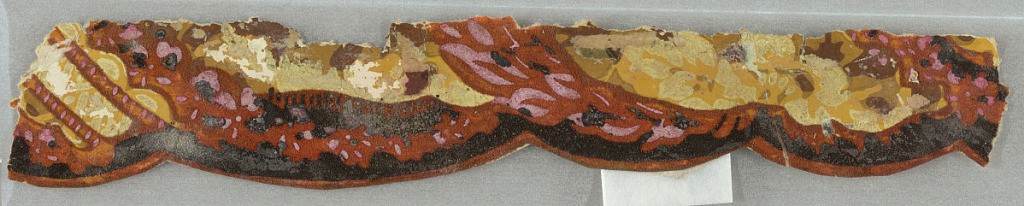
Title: Border
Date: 1850–1900
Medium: Block-printed ?
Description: Scalloped edge at bottom.  Appears to be a ribbon and foliate twist. Printed in burgundy, pink, yellow ocher, black and tan.